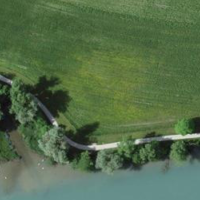
EUNIS habitat code: 24
Species observed at this site:
Prunus padus
Rumex hydrolapathum